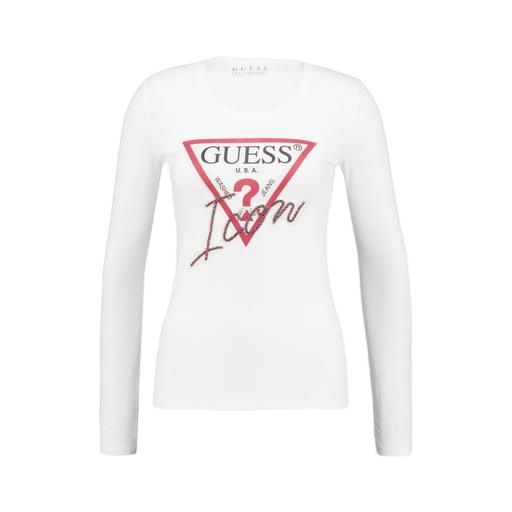
white long sleeve logo t-shirt, white graphic long-sleeve tee, white women's classic long-sleeve t-shirt, white background